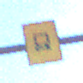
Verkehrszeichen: KennzeichnungspflichtigeFahrzeugeGefaehrlicheGueterOhnePfeilsymbol
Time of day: SunriseSunset
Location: Outdoor (Suburban)
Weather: PartlyCloudy
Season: Winter
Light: Natural